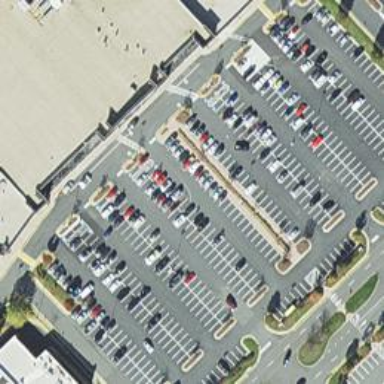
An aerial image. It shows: Parking space is available.